Question: I have a pixbuf image and I want to save it to pdf using cairo. Because the pixbuf is too large, I want to scale it down. I use 'scale_simple' method. But, the scaled result became blur. Below is the screenshot I take. The real image is on the right and on the left is image from pdf
Do you know how to scale down pixbuf without losing its quality? Below is just my sample code.
'''
from gi.repository import GdkPixbuf, Gdk
import cairo
class gui():
def __init__(self):
pix = GdkPixbuf.Pixbuf.new_from_file('tux2.png')
pix = pix.scale_simple(pix.get_width() / 3, pix.get_height() / 3, GdkPixbuf.InterpType.HYPER)
ps = cairo.PDFSurface('pix.pdf', 500, 500)
cr = cairo.Context(ps)
Gdk.cairo_set_source_pixbuf(cr, pix, 0, 0)
cr.paint()
if __name__ == '__main__':
gui()
'''
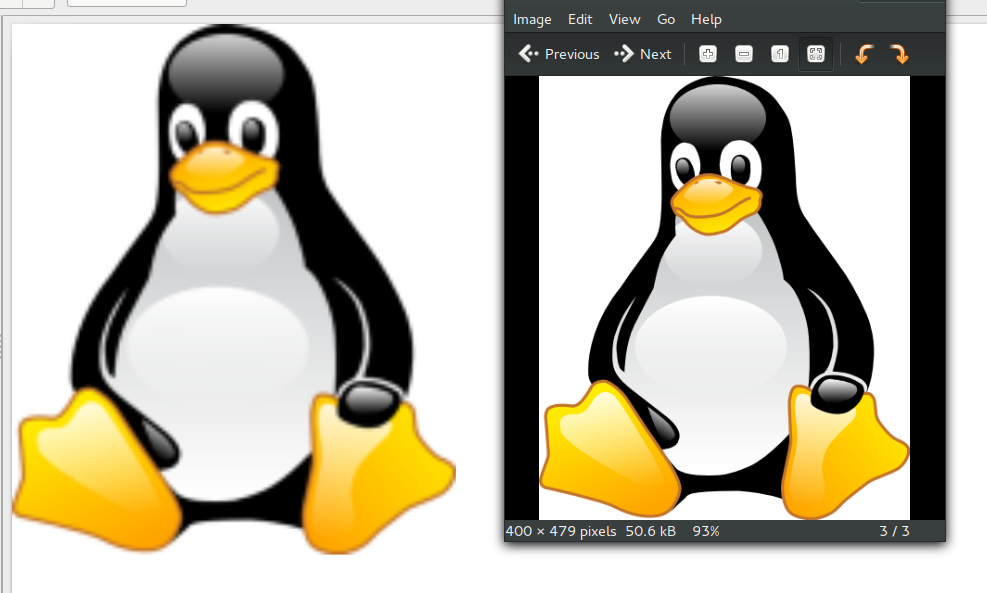
Answer: You should not scale the pixbuf at all.
Instead you should scale the object (pixbuf as is).
It will look something like this:
'''
cr.save()
cr.scale(scale_xy, scale_xy)
cr.xxx_place_image(...)
cr.restore()
'''